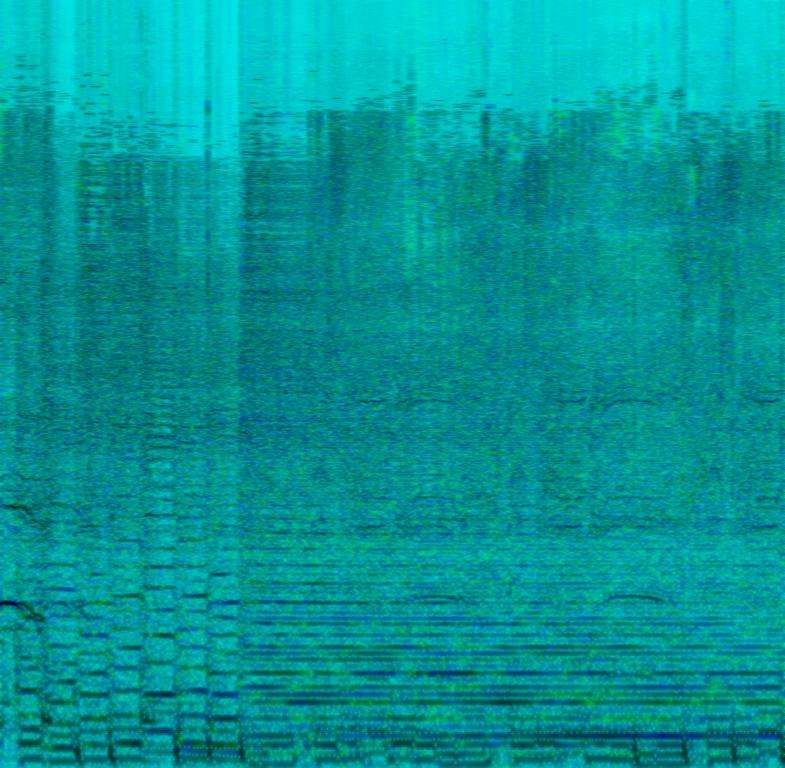
This heavy metal song features a male voice singing at a distance in the background. Distortion guitars play a riff and end with a power chord. This is accompanied by percussion playing an aggressive metal beat. The bass follows the rhythm guitar for the beginning of the song and later plays licks while the notes of the distortion guitars are sustained. The mood of this song is aggressive. This song can be played on the entrance of a WWE star into the arena.